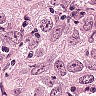
Metastatic tissue present: yes